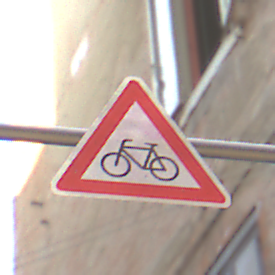
Verkehrszeichen: RadverkehrRechts
Umgebung: Outdoor, Urban
Tageszeit: Midday
Wetter: Clear
Licht: Natural
Jahreszeit: NotSpecified
Kontrast: HighContrast